Question: I'm not able to add splash screen for Retina device 3.5 in launch image, And while running with basic images its showing the following error,
Can any one help me to solve this issue.
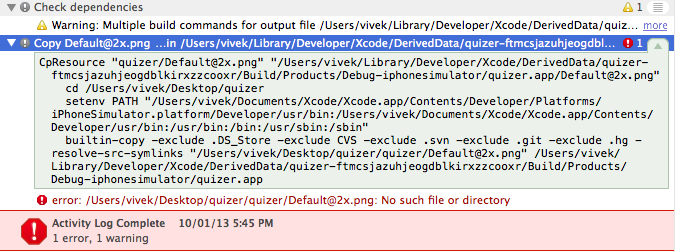
Answer: Just Create another Default splash image with name 'Default@2x.png' and store it in your project.
Just create this image with double size of original 'Default.png' image...